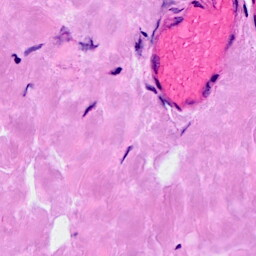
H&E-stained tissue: Breast